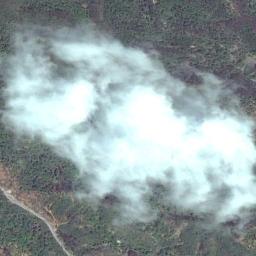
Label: cloud